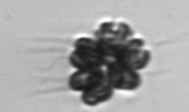
Label: Corymbellus